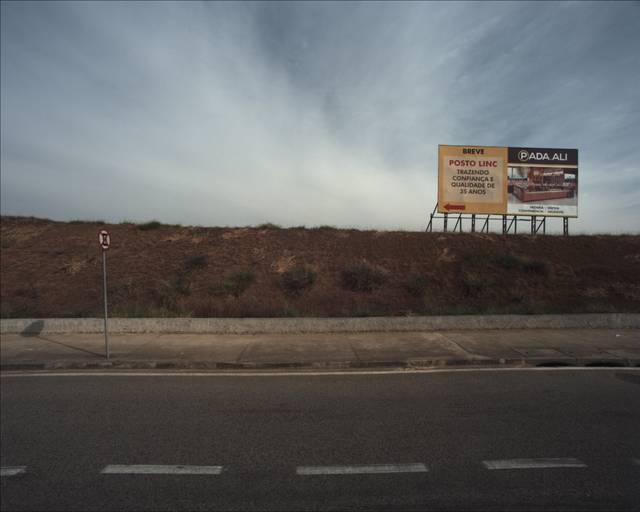
Region: Brazil
Coordinates: -23.456, -47.452